Interaction volume radius: 5 \u00c5
Interaction volume height: 15 \u00c5
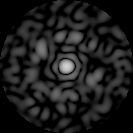
Disorder parameter: 0.8331